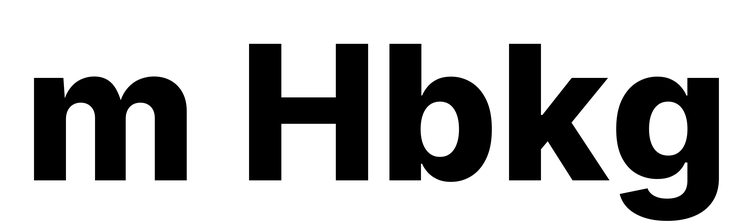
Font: Inter_ExtraBold